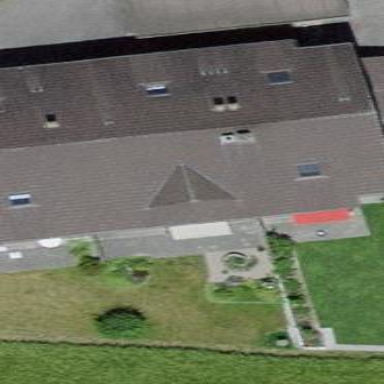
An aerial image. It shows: Terrace building with gabled roof.